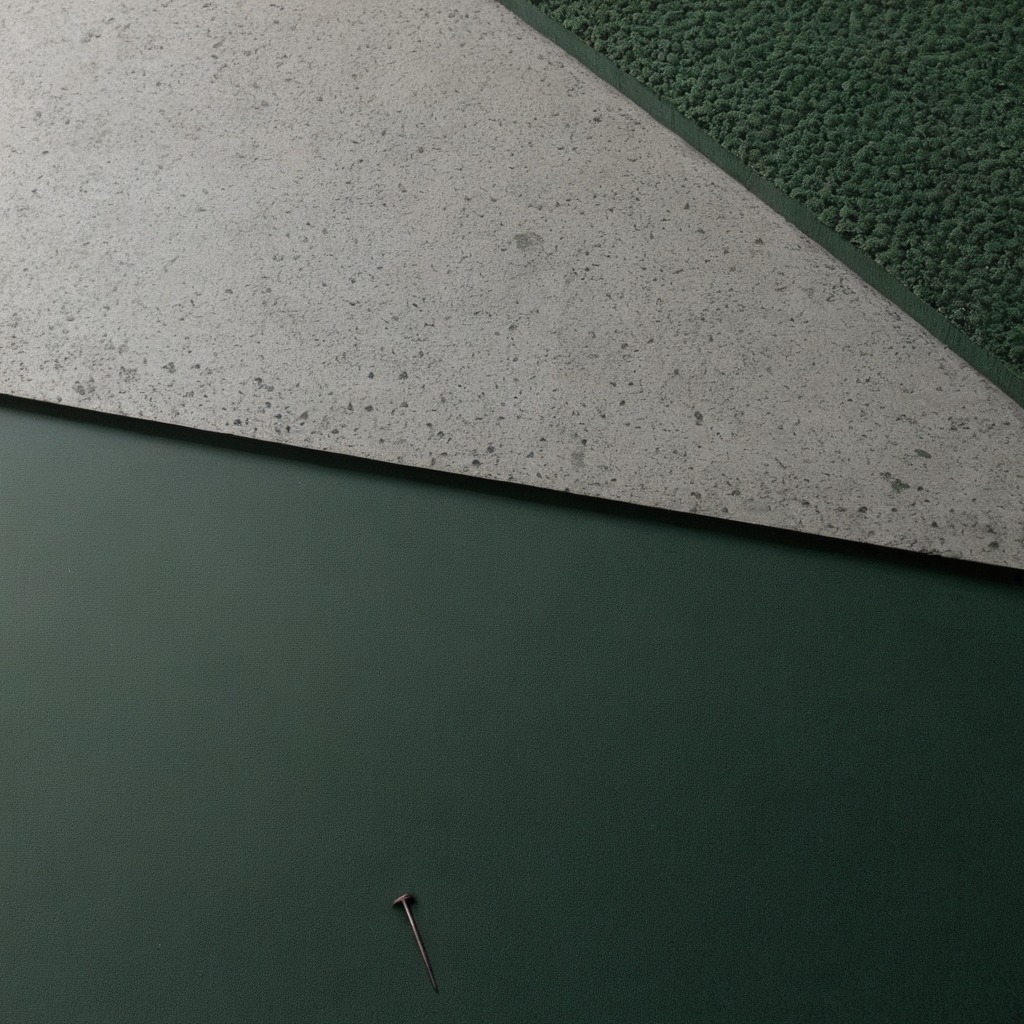
A nail is lying on the clean granite tabletop covered with a green rubber mat inside a workshop under bright overhead lighting crisp shadows high clarity worn but beneath the mat